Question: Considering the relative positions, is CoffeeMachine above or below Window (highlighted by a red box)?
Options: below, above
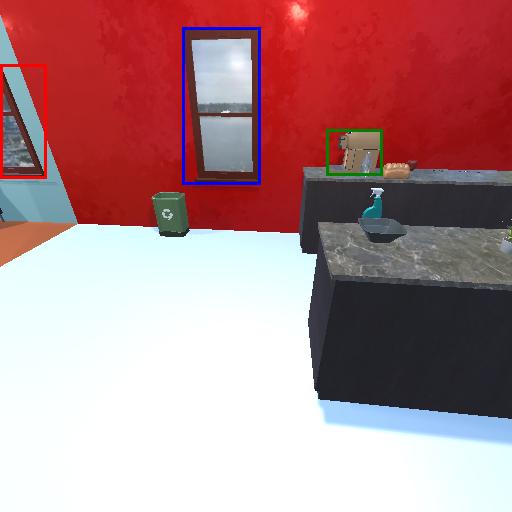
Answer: below